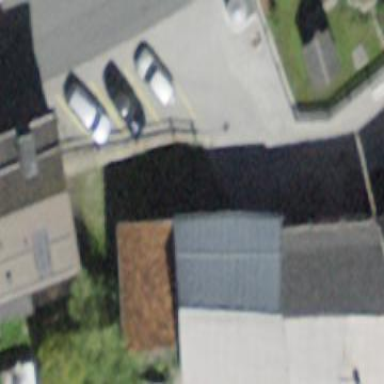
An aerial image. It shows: Terrace building.